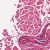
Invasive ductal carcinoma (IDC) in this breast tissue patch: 0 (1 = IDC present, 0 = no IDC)